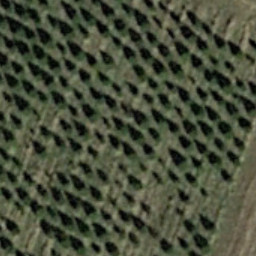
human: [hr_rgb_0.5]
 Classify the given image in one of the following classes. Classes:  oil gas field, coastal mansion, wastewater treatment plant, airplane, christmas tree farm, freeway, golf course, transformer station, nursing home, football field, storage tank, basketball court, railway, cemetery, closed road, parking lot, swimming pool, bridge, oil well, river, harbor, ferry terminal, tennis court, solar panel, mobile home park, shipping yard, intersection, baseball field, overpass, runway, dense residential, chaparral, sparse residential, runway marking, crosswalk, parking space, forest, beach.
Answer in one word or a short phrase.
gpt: christmas tree farm